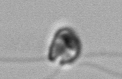
Label: flagellate_morphotype1